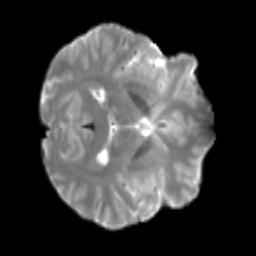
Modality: T2w
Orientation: axial
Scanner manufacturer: siemens
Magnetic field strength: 3 T
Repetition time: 4 s
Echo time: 0.0594 s